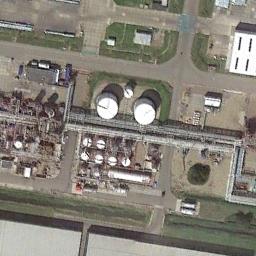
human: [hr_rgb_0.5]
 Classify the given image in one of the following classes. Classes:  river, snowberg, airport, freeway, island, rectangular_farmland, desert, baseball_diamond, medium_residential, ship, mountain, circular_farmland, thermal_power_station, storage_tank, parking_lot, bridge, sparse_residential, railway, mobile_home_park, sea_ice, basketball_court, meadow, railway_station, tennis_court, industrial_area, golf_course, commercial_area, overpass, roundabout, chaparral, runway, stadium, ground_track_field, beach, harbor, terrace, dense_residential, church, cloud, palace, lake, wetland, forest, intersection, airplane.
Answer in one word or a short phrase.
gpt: storage_tank